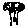
Label: tree